九年级 · 解析几何
二次函数 $y=\sqrt{3} x^{2}$ 的图象如图, 点 $\mathrm{A}$ 在 $y$ 轴的正半轴上,

点 $B, C$ 在二次函数 $y=\sqrt{3} x^{2}$ 的图象上, 四边形 $O B A C$ 为菱形, 且 $\angle A C O=120^{\circ}$, 则菱形 $O B A C$ 的面积为 $\qquad$ .


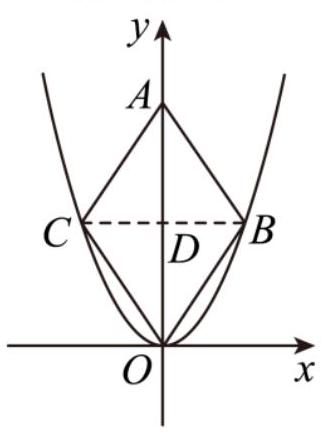
答案:  $2 \sqrt{3}$

解析: 连接 $B C$ 交 $O A$ 于 $D$, 根据菱形的性质得到 $O D=\sqrt{3} B D$, 设 $B(t, \sqrt{3} t)$, 将点 $\mathrm{B}$ 坐标代入函数解析式, 解得 $t$ 的值, 即可得到 $O A, B C$ 的值, 即可求得菱形 $O B A C$ 的面积.

【详解】解：如图, 连接 $B C$ 交 $O A$ 于 $D$,

$\because$ 四边形 $O B A C$ 为菱形,

$\therefore B C \perp O A, \angle A C O=\angle A B O, B C=2 B D, O A=2 O D, B C$ 平分 $\angle A B O$,

$\because \angle A C O=120^{\circ}$,

$\therefore \angle A B O=120^{\circ}$,

$\therefore \angle O B D=60^{\circ}$,

$\therefore O D=\sqrt{3} B D$

设 $B D=t$, 则 $O D=\sqrt{3} t$,

$\therefore B(t, \sqrt{3} t)$

把 $B(t, \sqrt{3} t)$ 代入 $y=\sqrt{3} x^{2}$ 得:

$\sqrt{3} t=\sqrt{3} t^{2}$,

解得: $t_{1}=0$ (舍去), $t_{2}=1$,

$\therefore B D=1, \quad O D=\sqrt{3}$

$\therefore B C=2 B D=2, \quad O A=2 O D=2 \sqrt{3}$

$\therefore S_{\text {菱形 } O B A C}=\frac{1}{2} B C \cdot O A=\frac{1}{2} \times 2 \times 2 \sqrt{3}=2 \sqrt{3}$,

故答案为: $2 \sqrt{3}$.

【点睛】本题考查了菱形的性质：菱形具有平行四边形的性质；菱形四条边都相等；菱形的两条对角线互相垂直，且每一条对角线平分一组对角; 菱形面积等于对角线乘积的一半，二次函数函数图像上点的坐标，熟知上述性质是解题的关键.